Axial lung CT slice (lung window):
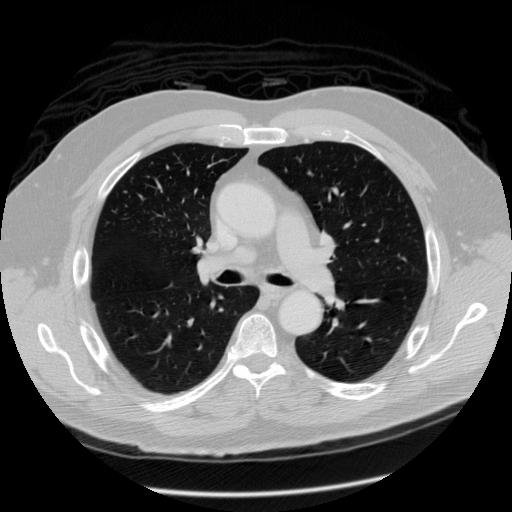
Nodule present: no